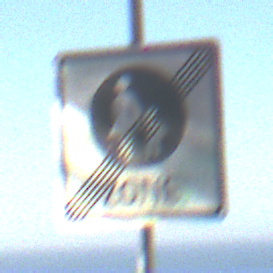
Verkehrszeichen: EndeFussgaengerzone
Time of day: MorningAfternoon
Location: Outdoor (Urban)
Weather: Clear
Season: NotSpecified
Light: Natural